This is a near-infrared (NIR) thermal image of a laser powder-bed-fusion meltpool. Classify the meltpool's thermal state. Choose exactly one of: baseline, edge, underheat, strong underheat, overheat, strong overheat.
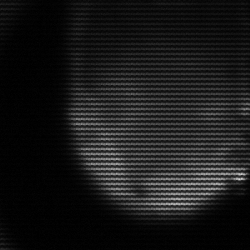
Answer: edge